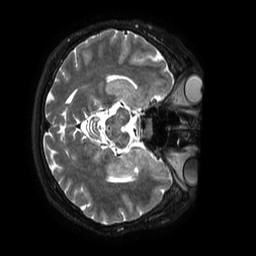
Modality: T2w
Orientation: axial
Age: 68
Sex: female
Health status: ill
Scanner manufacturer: philips
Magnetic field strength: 3 T
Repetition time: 3.5 s
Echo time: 0.3 s